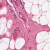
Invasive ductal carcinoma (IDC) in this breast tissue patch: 0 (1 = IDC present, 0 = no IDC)